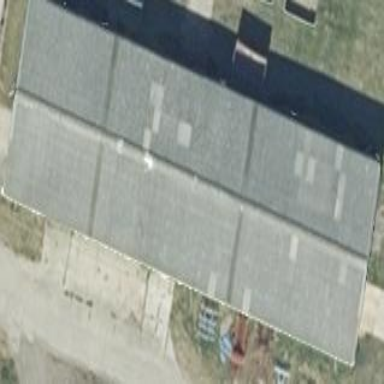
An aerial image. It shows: Gabled farm auxiliary building with grey roof. The roof is oriented along the structure.